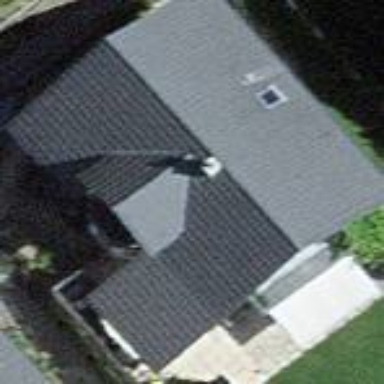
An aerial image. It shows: Simple house.